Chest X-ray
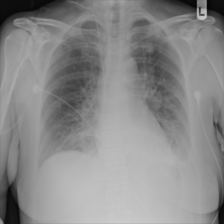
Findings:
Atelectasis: negative
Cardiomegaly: negative
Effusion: negative
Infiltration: negative
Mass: negative
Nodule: negative
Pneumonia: negative
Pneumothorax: negative
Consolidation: positive
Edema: negative
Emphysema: negative
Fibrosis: negative
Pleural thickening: negative
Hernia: negative